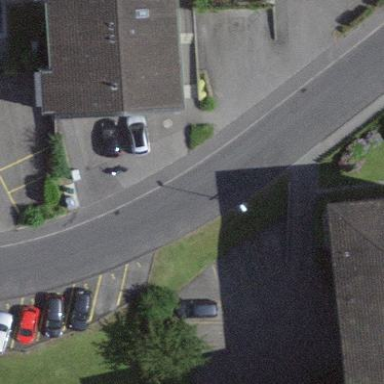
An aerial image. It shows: Parking area with surface.